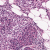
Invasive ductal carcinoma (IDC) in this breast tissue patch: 0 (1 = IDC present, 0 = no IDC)